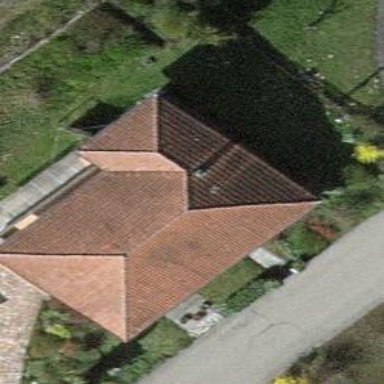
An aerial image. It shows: Detached building with hipped roof shape.